Field crop: maize
Growth stage: 2
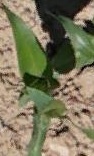
Species: maize